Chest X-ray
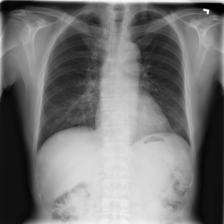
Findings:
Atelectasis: negative
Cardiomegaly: negative
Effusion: negative
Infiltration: negative
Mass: negative
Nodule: negative
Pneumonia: negative
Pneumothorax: negative
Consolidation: negative
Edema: negative
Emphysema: negative
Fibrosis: negative
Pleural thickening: negative
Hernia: negative